Question: I have a table where the label in the cell word wraps and the height of the cell is dynamically set accordingly. Some cells, seemingly at random, will truncate instead. These rogue cells are still the expanded height needed for the extra lines that should be there.
I have tried to do this programmatically and through the Interface Builder. Same results both times.
This is the perfect example. There are at least two cells that ARE word wrapped. The one circled in red is an example of one of my rogue cells.

I would like even a pointer to where the problem may lie, as I don't know where to start.
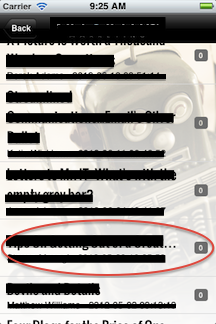
Answer: Is each line a separate UILabel? UILabels dont automatically handle line breaks very well (in my experience). For that, i suggest you try out UITextView.